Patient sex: M
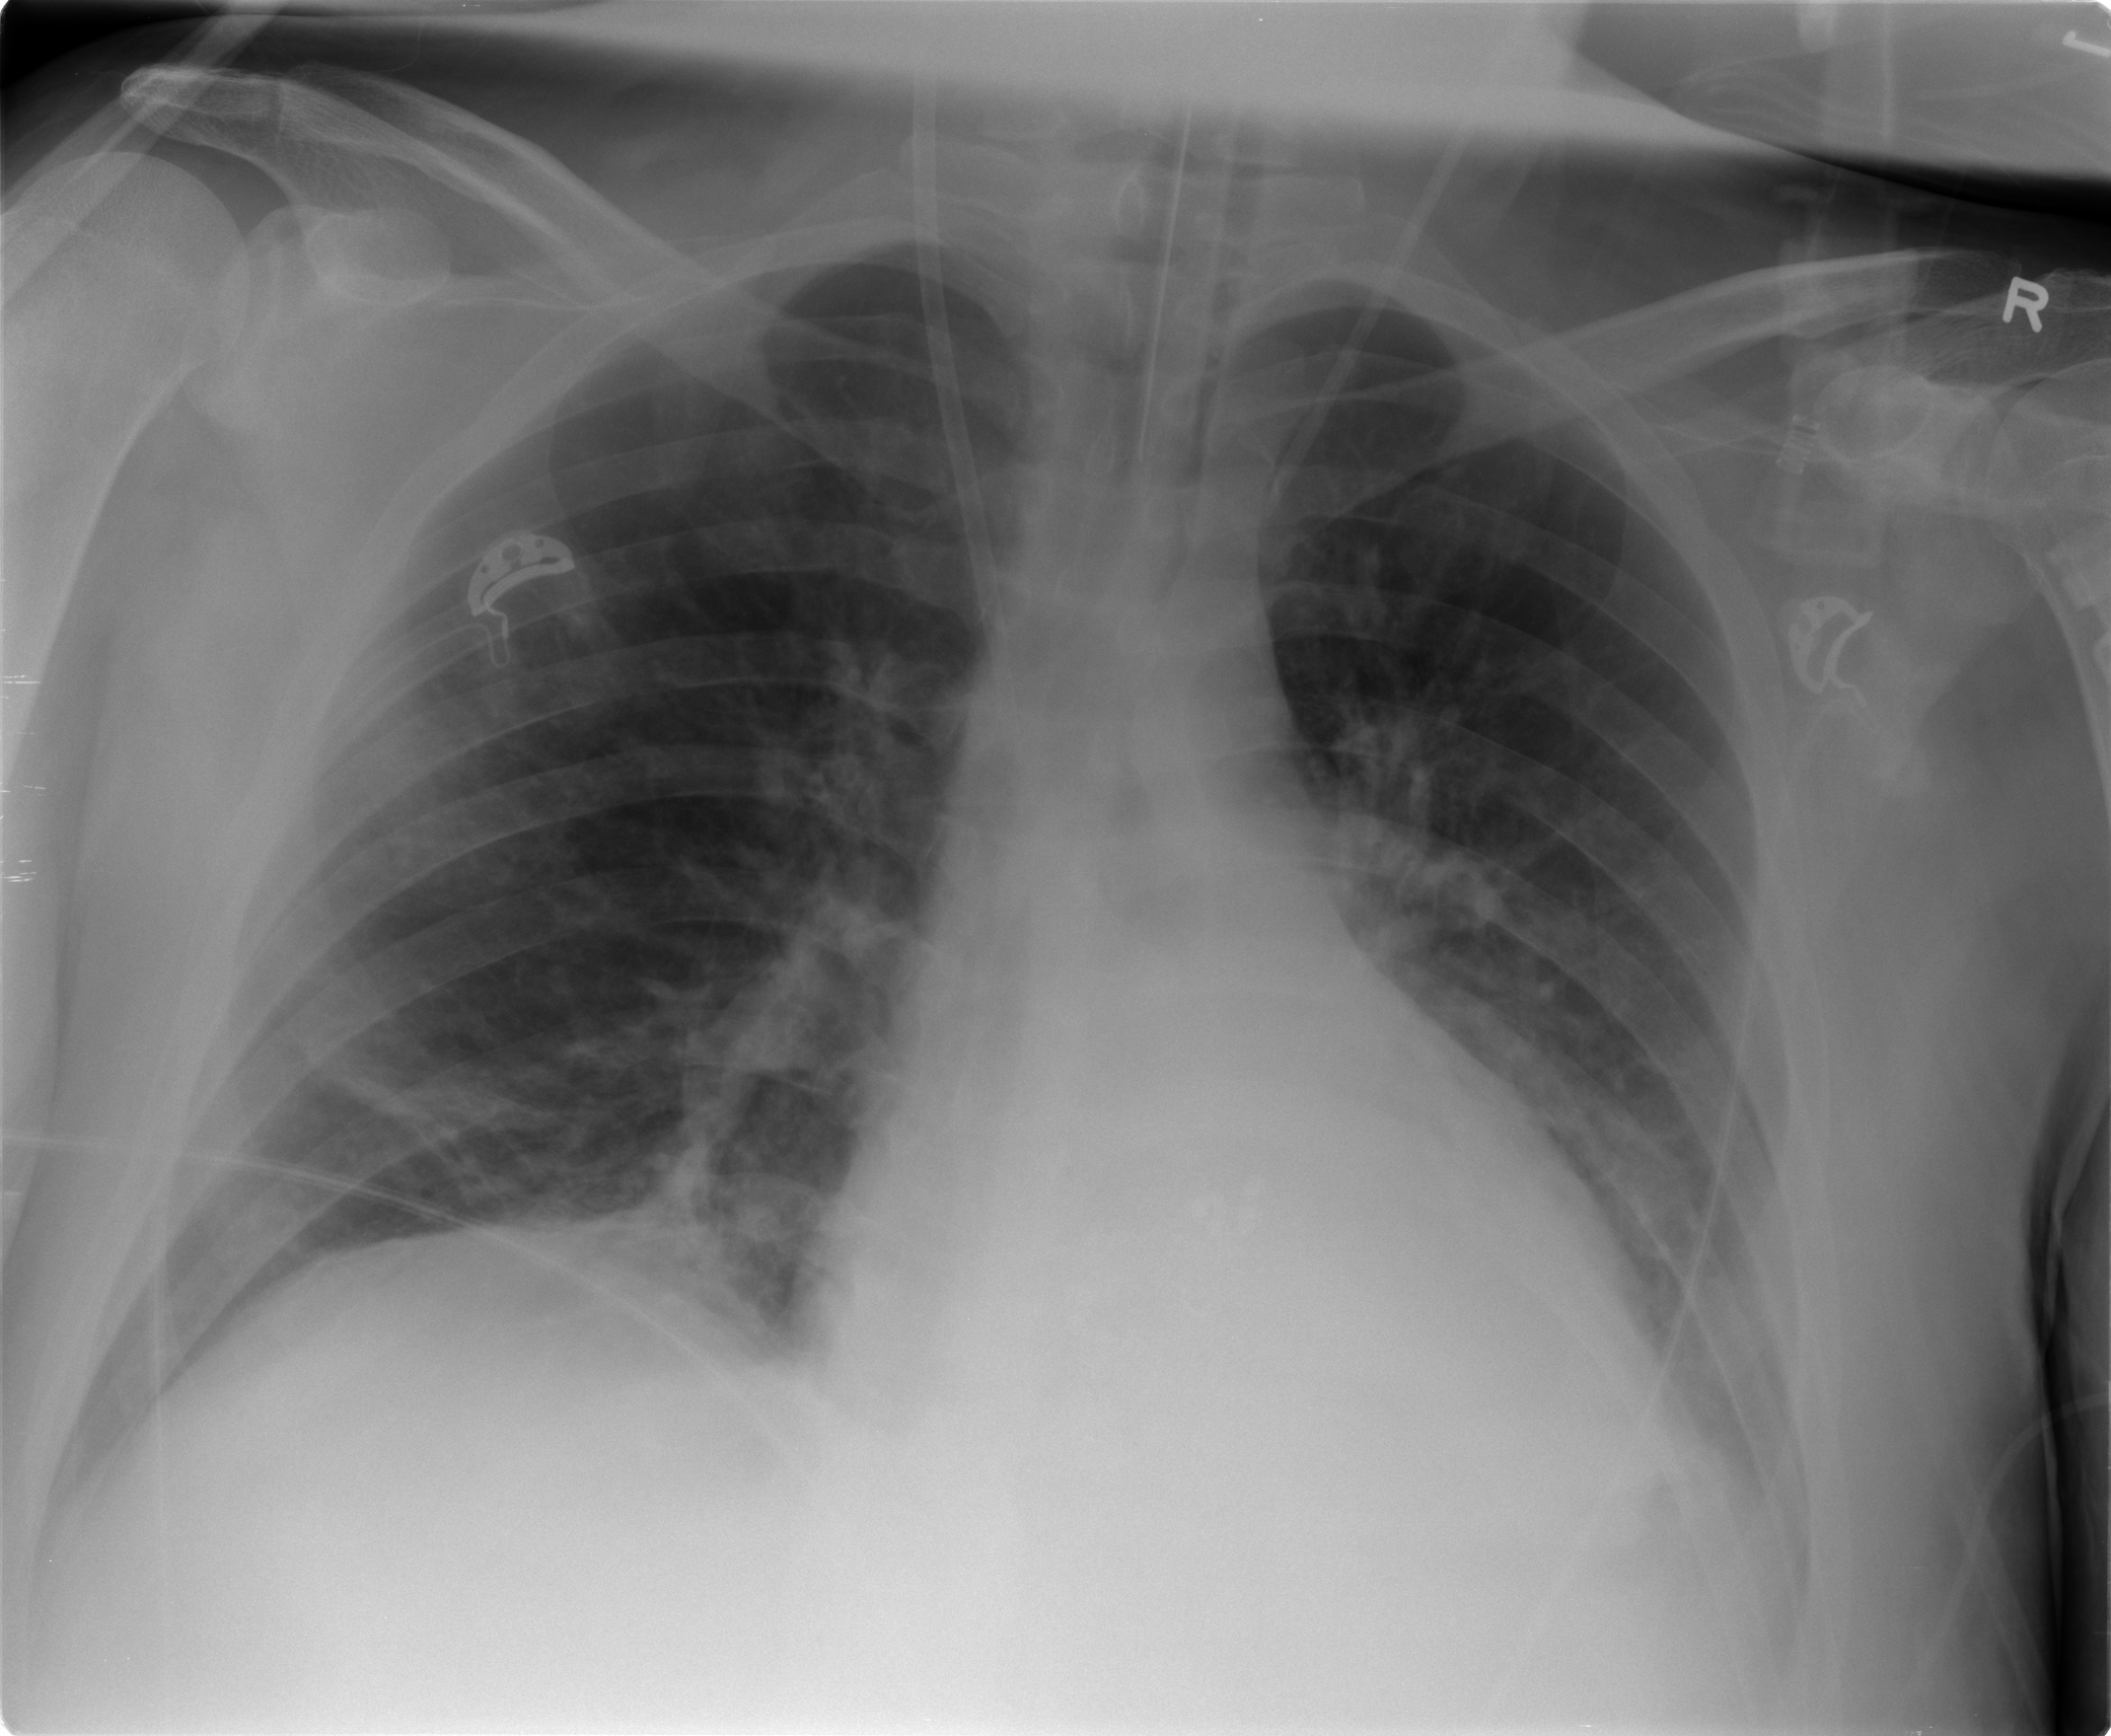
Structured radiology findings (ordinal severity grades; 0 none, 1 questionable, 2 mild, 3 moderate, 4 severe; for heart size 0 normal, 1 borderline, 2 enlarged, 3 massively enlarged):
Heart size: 2
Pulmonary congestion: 2
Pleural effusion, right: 0
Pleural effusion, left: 0
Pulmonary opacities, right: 2
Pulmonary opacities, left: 2
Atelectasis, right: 2
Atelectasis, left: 2